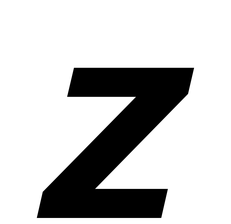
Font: InstrumentSans-Italic_SemiBold_Italic